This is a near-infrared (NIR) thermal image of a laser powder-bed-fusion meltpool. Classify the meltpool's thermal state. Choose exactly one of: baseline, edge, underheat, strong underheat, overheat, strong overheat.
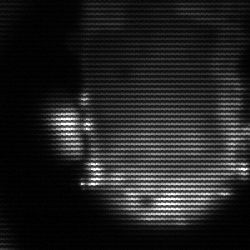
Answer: baseline